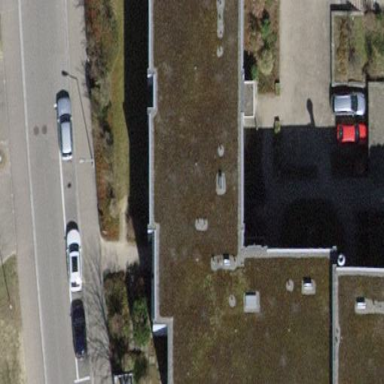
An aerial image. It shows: Flat-roofed building.